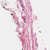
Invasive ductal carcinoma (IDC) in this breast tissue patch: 0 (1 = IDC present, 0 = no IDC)